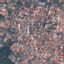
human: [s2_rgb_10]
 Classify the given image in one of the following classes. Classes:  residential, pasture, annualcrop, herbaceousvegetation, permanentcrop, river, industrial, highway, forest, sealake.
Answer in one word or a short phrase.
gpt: Residential